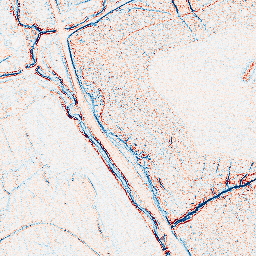
Category: edge_preserving
Decomposition family: anisotropic_diffusion
Decomposition parameters: iterations: 5
kappa: 10
gamma: 0.05
Upsampling method: lanczos
Upsampling parameters: scale: 8
Upsampling scale: 8